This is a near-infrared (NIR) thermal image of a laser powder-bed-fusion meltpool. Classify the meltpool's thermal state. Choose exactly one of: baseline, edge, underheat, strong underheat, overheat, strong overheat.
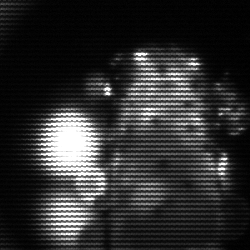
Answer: strong underheat